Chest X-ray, PA view. Patient: 52 years old, sex F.
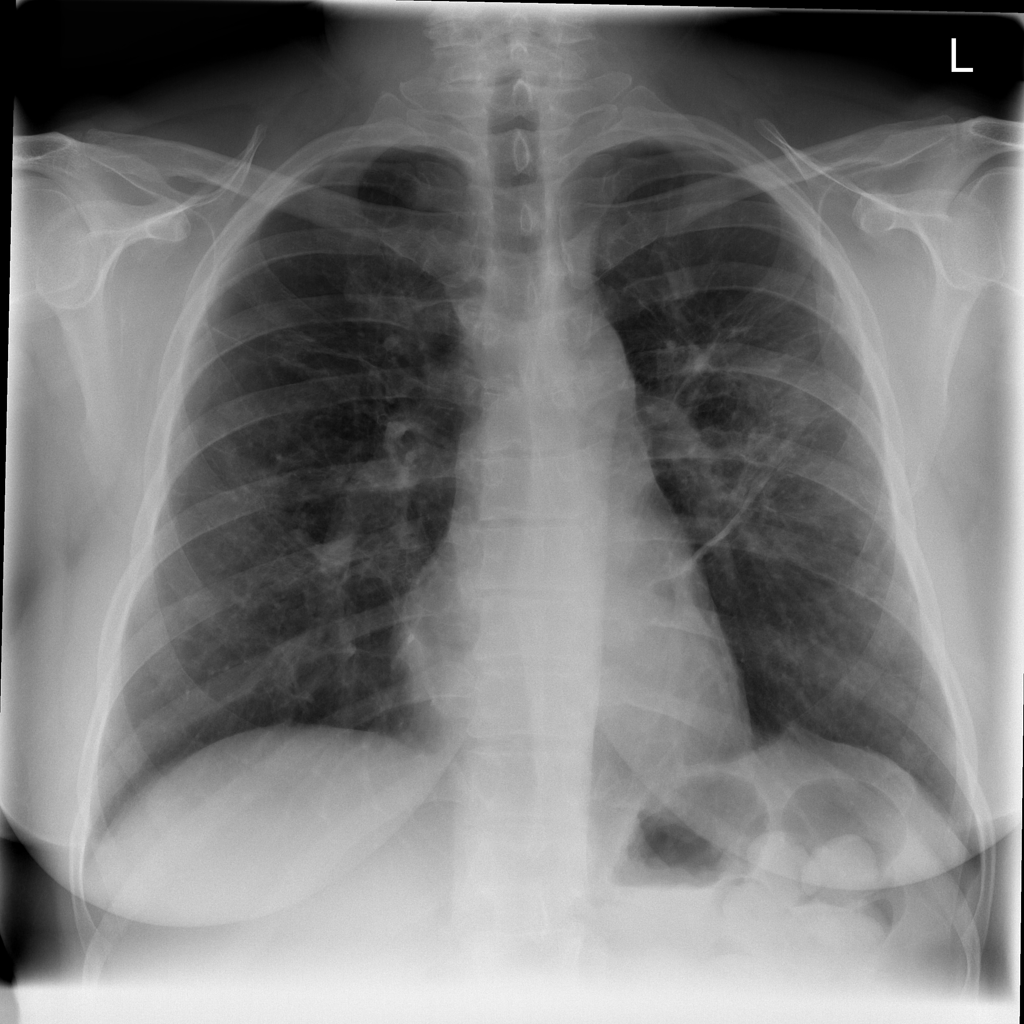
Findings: No Finding